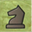
Piece: bN